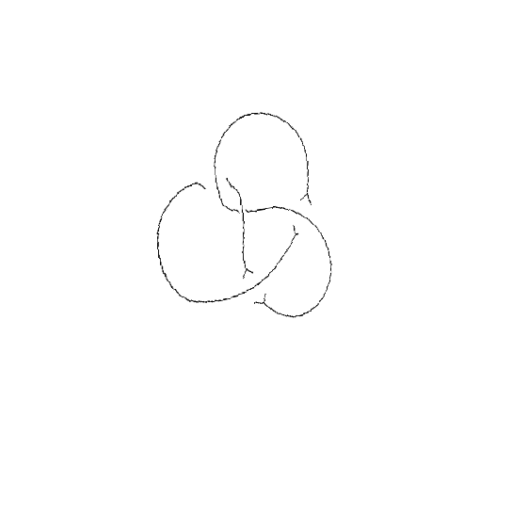
Crossing number: 4